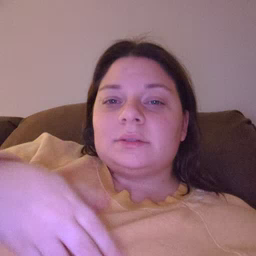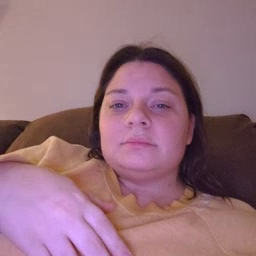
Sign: bye